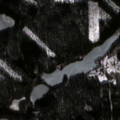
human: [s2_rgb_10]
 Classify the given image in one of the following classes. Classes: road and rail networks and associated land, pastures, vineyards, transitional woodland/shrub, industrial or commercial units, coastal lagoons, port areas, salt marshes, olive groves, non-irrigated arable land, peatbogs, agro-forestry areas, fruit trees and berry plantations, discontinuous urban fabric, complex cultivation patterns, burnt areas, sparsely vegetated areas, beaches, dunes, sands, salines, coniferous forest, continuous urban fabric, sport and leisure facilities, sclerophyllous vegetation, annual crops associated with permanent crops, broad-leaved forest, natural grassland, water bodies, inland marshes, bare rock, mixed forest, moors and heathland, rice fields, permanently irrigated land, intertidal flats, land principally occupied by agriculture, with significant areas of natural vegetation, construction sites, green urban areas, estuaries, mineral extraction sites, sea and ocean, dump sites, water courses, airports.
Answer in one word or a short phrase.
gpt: coniferous forest, mixed forest, transitional woodland/shrub, water bodies